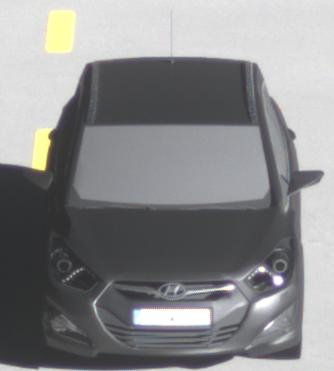
Make: Hyundai
Model: i40 Kombi 1.6 GDI
Detailed model: i40 (VF) Kombi
Model produced from: 2012/08
Model produced until: 2013/09
Doors: 5
Color: gray
Road condition: dry road
Daytime: morning or afternoon
Contrast: high contrast